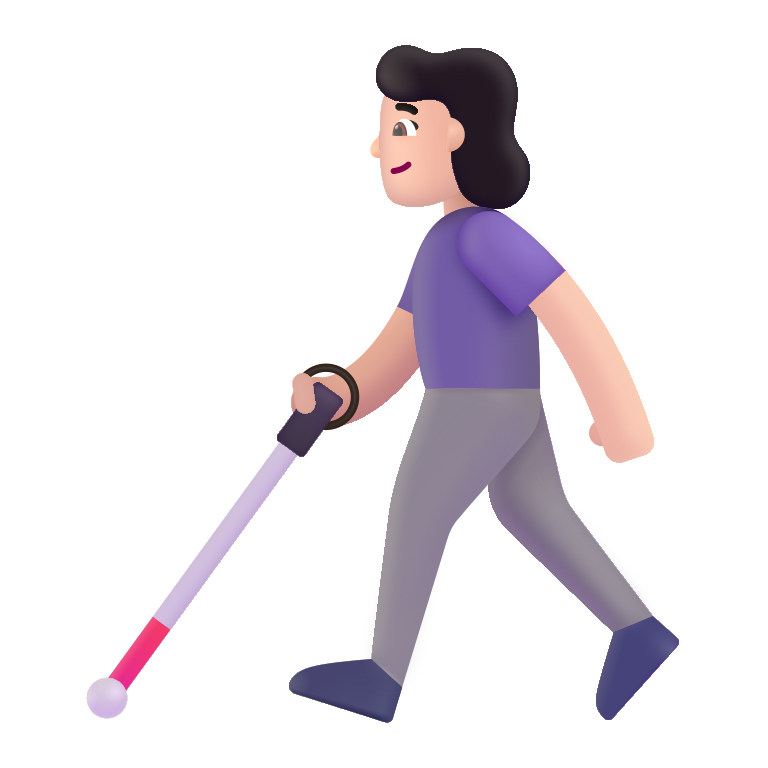
woman with white cane color light